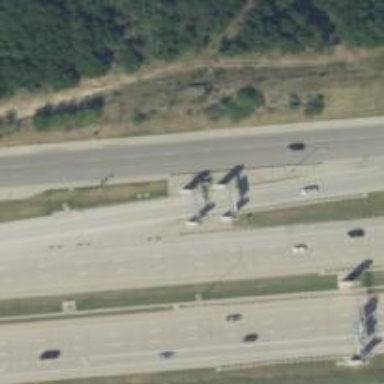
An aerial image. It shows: Toll gantry on the road.